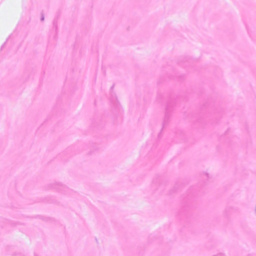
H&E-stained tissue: Breast